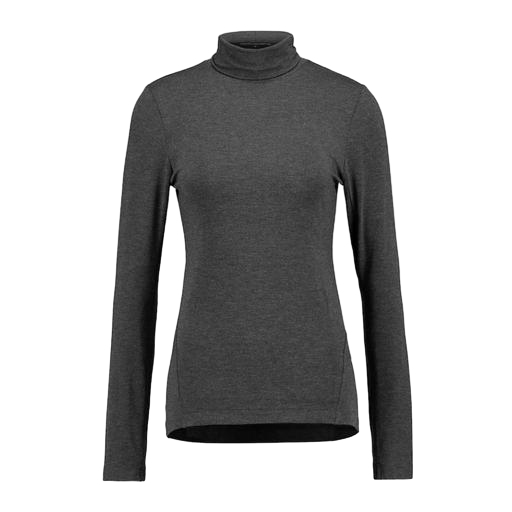
long sleeved and dark grey, long sleeved gray turtleneck, longer-sleeved and dark grey, white background